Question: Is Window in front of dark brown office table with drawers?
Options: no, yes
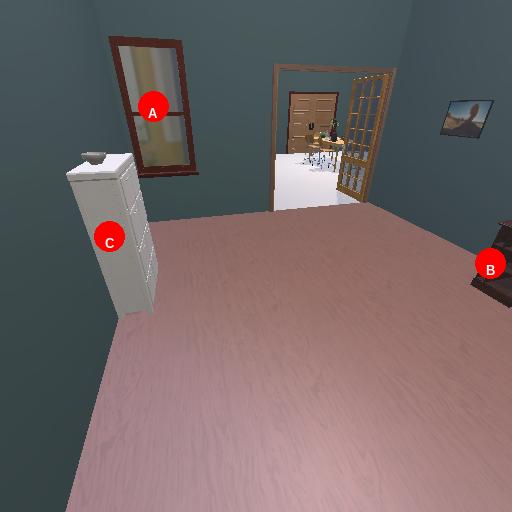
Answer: no